Interaction volume radius: 10 \u00c5
Interaction volume height: 10 \u00c5
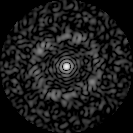
Disorder parameter: 0.8493